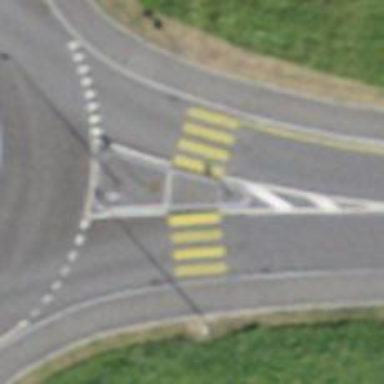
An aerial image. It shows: Uncontrolled zebra crossing on the road.